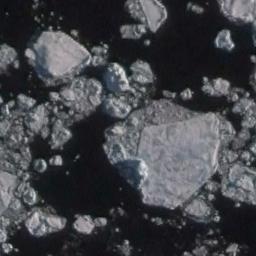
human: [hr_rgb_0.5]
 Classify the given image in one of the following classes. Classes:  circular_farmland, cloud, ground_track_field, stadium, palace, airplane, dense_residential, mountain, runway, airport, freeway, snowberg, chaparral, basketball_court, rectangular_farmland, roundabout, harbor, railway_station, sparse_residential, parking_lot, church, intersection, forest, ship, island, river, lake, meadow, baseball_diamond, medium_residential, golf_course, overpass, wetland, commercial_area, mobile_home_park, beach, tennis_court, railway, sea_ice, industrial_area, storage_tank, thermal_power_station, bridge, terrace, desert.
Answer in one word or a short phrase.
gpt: sea_ice